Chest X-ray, AP view. Patient: 44 years old, sex M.
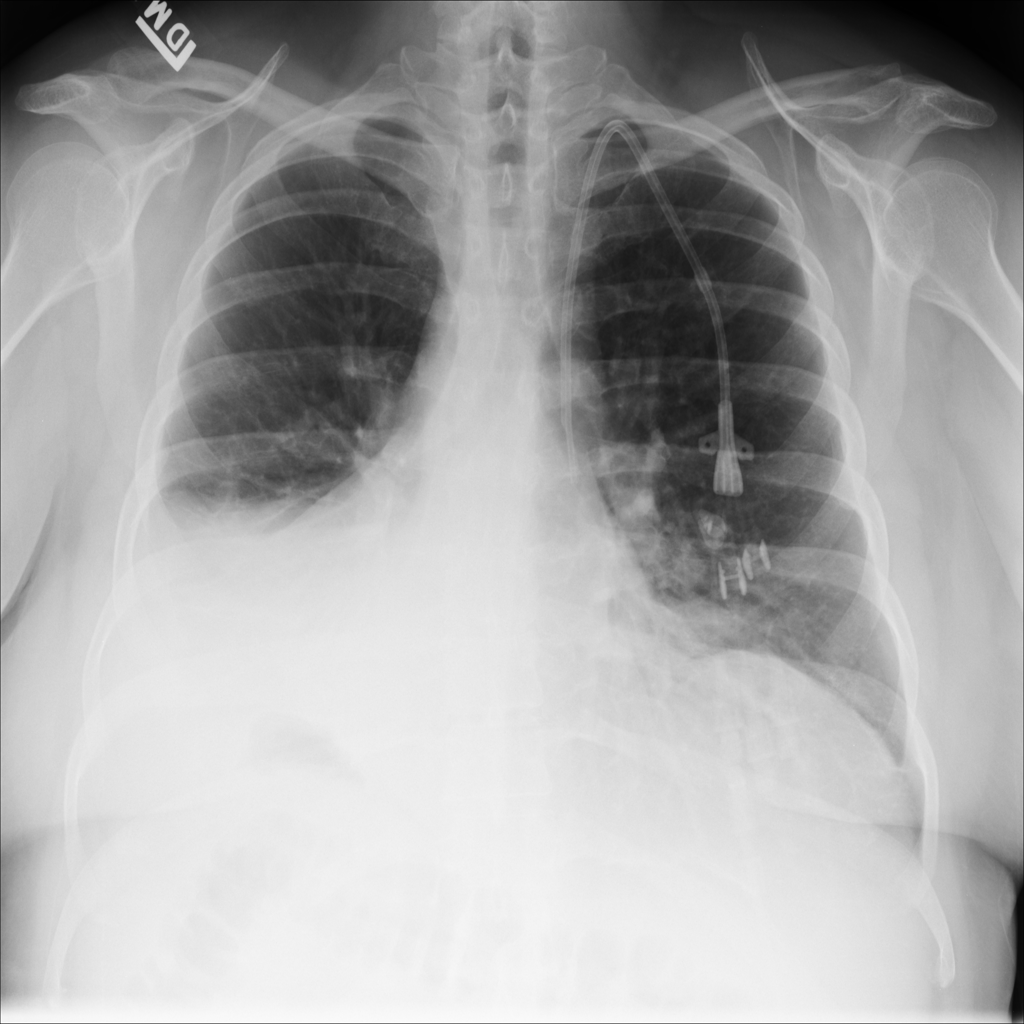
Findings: Effusion, Infiltration